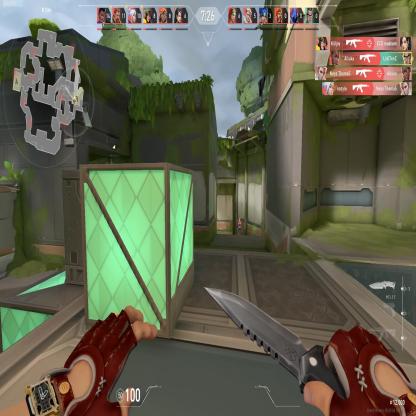
Label: enemy